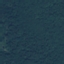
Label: Forest